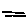
Label: line